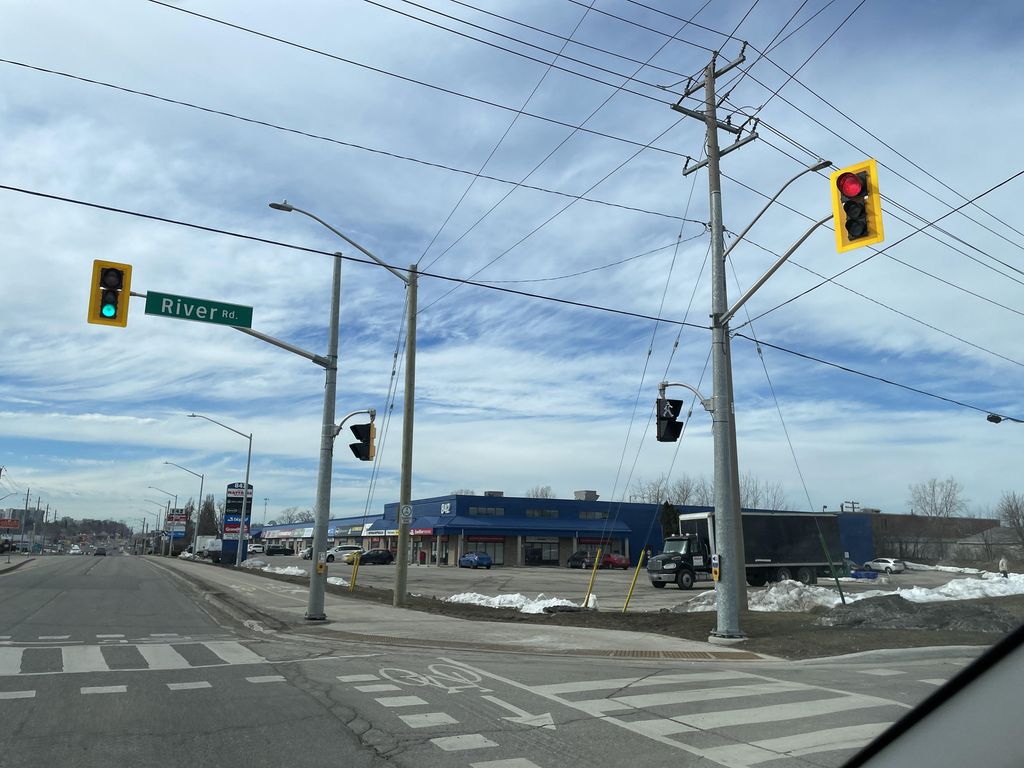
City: kitchener-waterloo